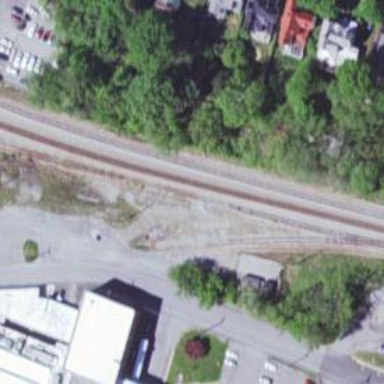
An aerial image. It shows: Railway siding with rails.